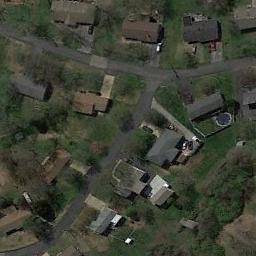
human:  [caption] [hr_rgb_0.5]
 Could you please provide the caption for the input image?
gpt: Many trees and buildings are in medium residential area .

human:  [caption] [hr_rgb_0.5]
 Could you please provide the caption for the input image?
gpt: The medium residential is on the grass next to some trees and road .

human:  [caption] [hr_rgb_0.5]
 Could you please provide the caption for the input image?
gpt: There are a lot of trees in mid-sized residential areas .

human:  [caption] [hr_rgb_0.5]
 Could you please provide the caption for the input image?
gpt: The medium residential area has some neatly arranged houses and trees and some roads go through the medium residential area .

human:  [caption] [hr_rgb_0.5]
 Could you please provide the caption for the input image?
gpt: There are some brown buildings and black buildings on the medium residential area .